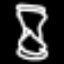
Label: hourglass